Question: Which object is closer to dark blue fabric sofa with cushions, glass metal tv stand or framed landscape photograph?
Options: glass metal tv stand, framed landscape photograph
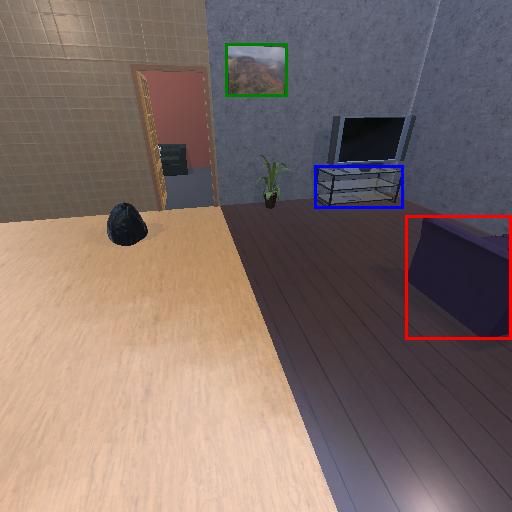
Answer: glass metal tv stand